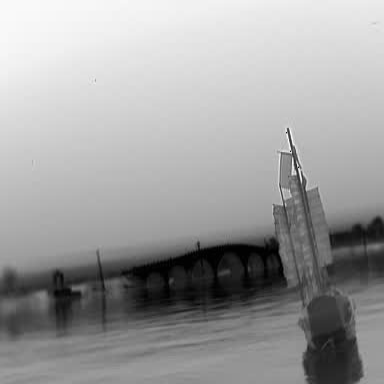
There is a sailboat in the infrared image.